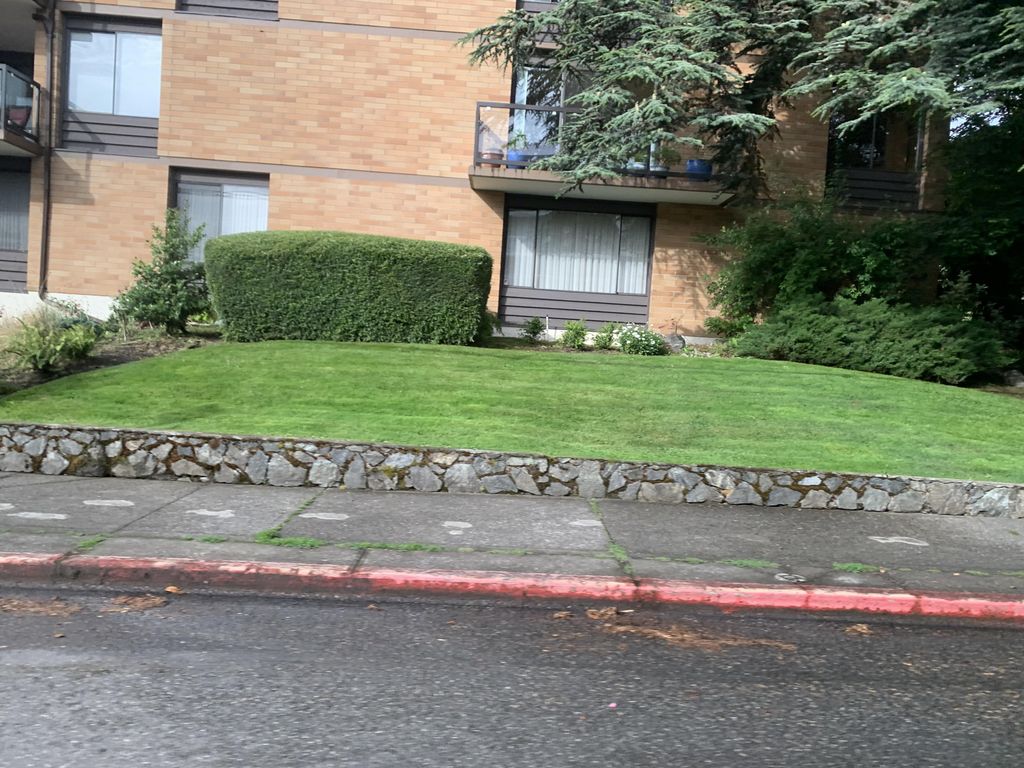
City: victoria